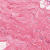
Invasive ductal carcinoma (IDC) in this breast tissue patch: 0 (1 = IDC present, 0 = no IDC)